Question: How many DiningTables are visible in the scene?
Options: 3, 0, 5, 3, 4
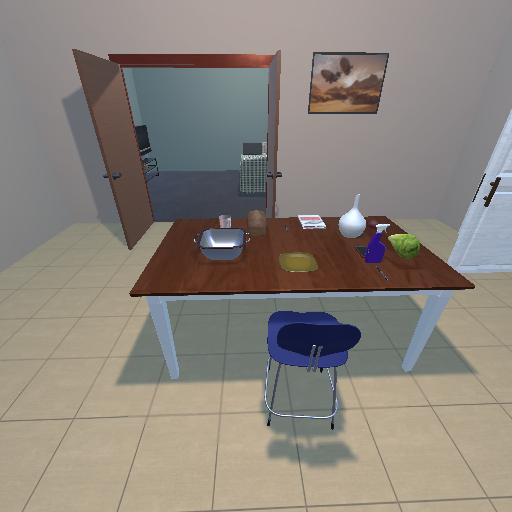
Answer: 3